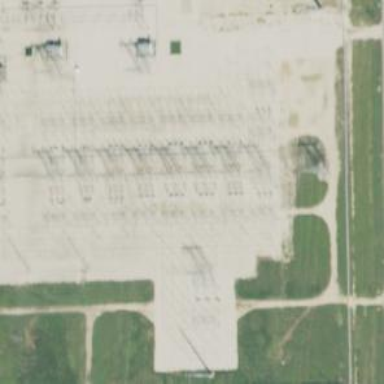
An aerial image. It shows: Switch used for power control.